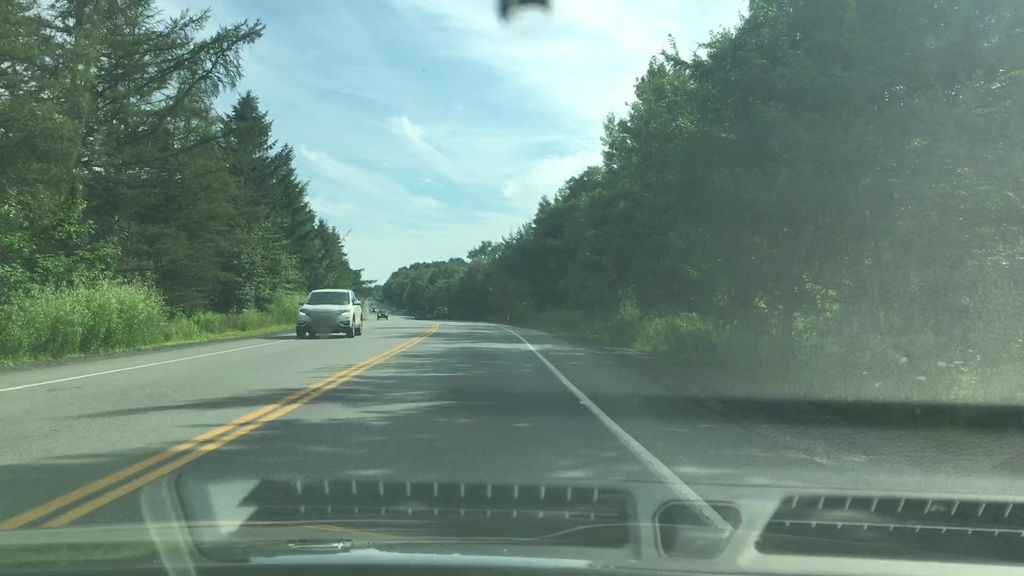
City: halifax